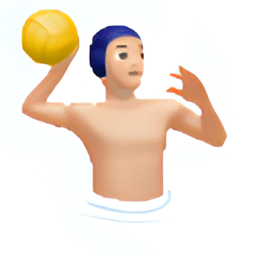
Name: man playing water polo type 1 2
Emoji: 🤽🏻‍♂️
Group: People & Body
Sub-group: person-sport